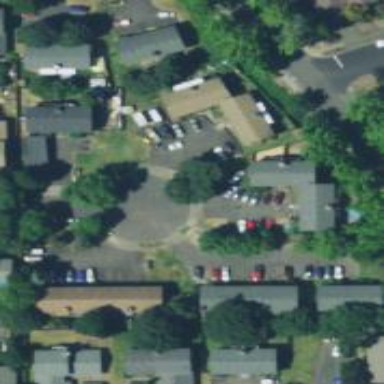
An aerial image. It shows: Living street.